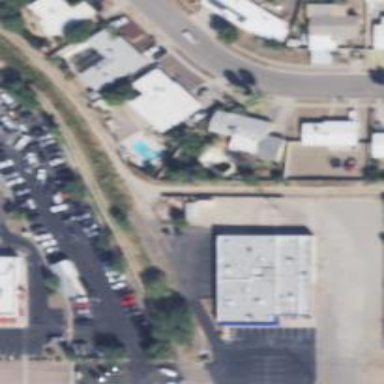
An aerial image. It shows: Alley classified as service road.